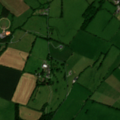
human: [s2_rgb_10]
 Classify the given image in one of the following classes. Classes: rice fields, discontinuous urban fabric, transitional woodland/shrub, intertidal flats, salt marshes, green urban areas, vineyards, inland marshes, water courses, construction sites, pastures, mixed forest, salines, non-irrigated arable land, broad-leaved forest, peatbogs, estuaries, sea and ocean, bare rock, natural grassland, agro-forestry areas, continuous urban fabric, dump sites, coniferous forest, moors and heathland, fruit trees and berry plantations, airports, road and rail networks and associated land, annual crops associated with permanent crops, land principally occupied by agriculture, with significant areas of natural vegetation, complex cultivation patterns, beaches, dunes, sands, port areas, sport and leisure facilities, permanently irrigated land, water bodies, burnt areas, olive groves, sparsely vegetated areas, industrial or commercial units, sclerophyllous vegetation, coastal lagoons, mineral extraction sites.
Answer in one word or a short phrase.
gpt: pastures